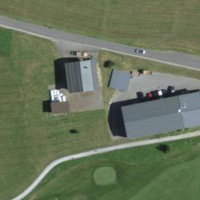
EUNIS habitat code: 24
Species observed at this site:
Cirsium arvense